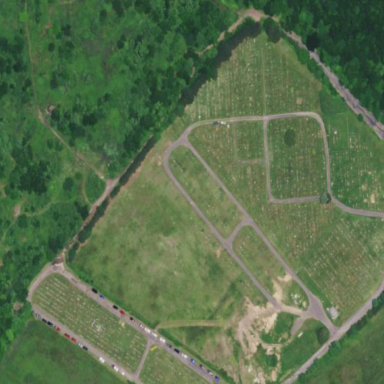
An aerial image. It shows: Cemetery.